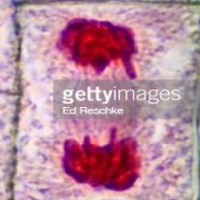
Label: anaphase